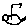
Label: bird